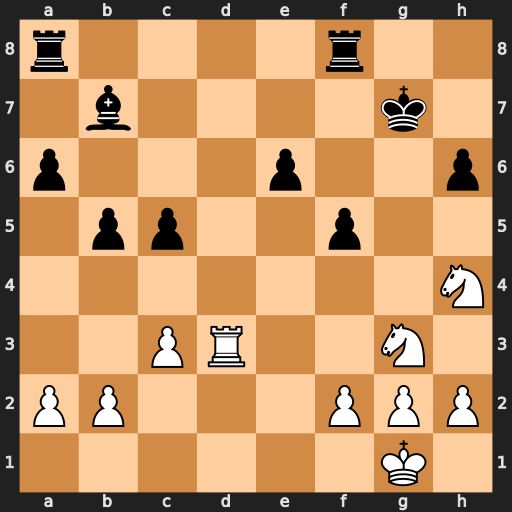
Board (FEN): r4r2/1b4k1/p3p2p/1pp2p2/7N/2PR2N1/PP3PPP/6K1
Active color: w
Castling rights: -
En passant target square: -
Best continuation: Nh5+ Kg8 Rg3+ Kf7 Rg7+ Ke8 Rxb7